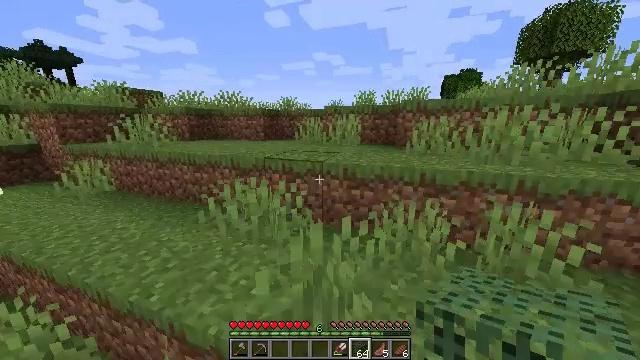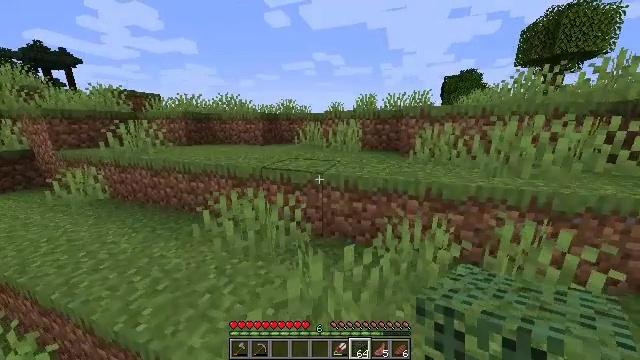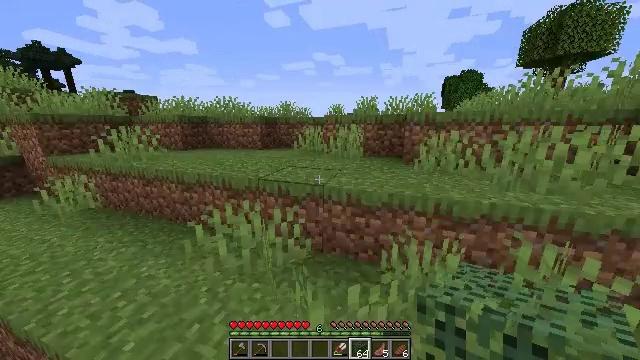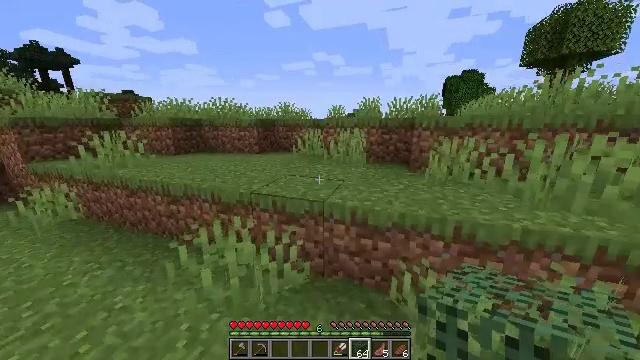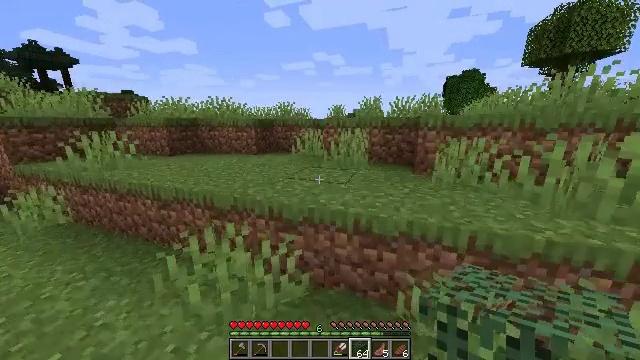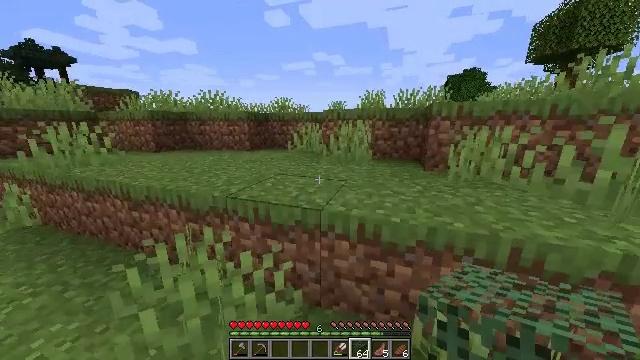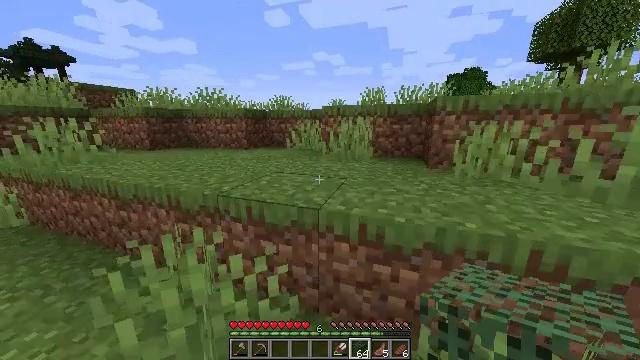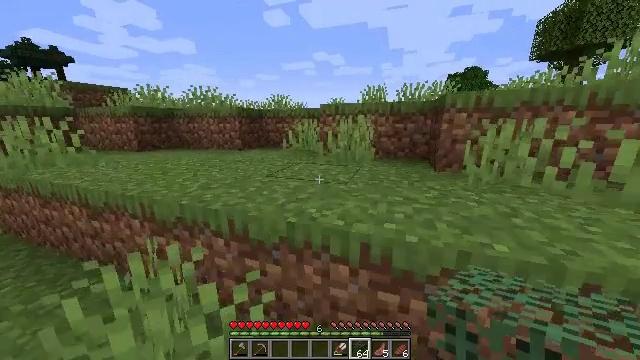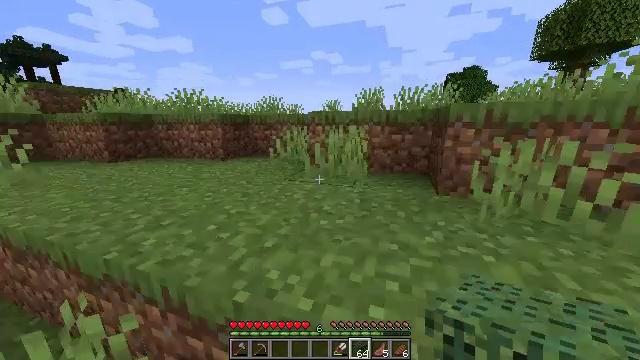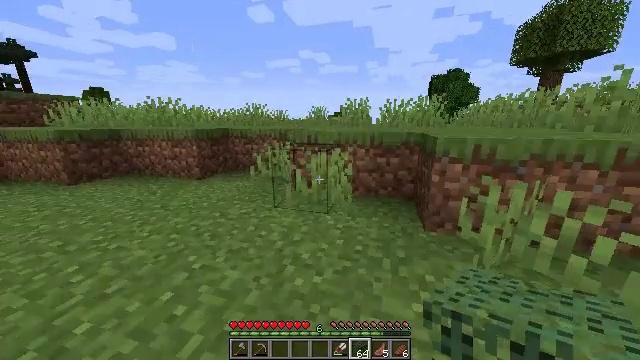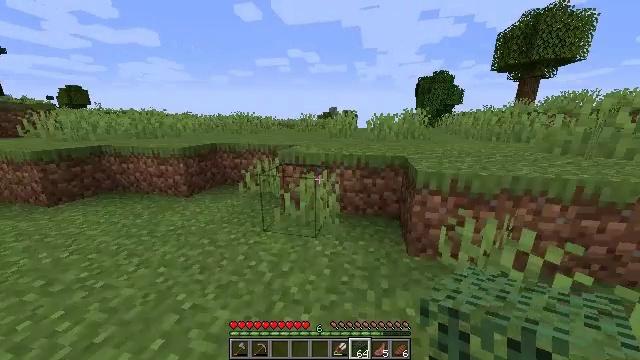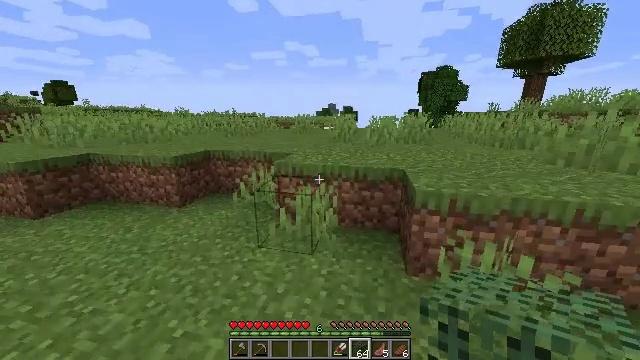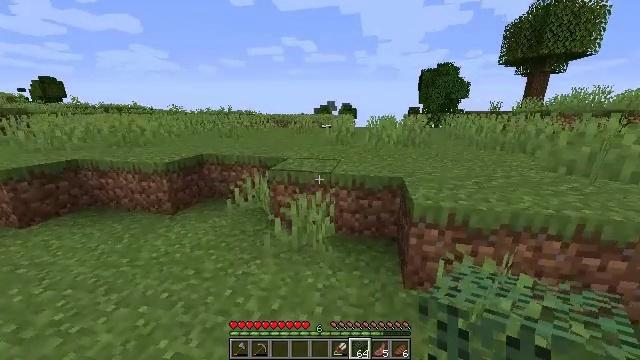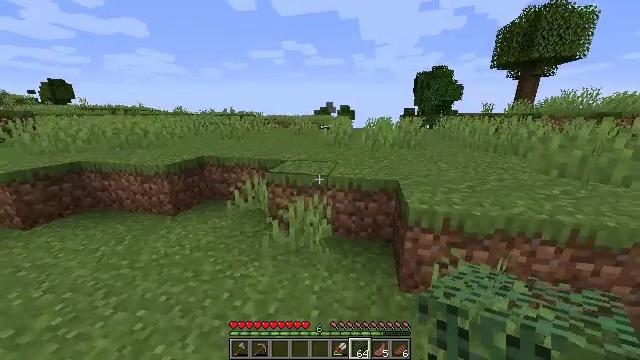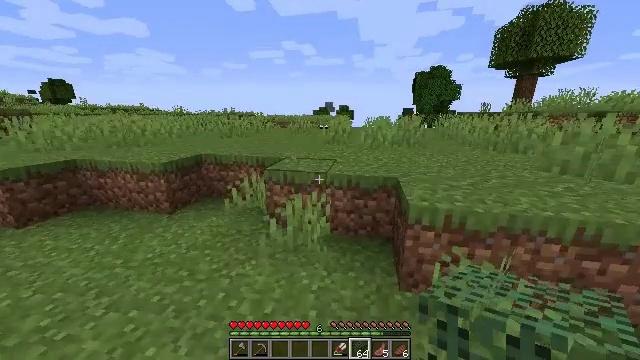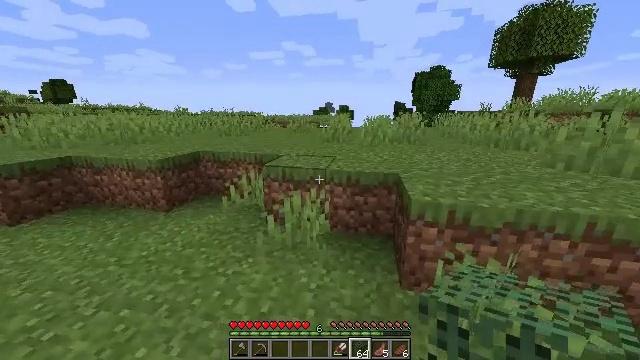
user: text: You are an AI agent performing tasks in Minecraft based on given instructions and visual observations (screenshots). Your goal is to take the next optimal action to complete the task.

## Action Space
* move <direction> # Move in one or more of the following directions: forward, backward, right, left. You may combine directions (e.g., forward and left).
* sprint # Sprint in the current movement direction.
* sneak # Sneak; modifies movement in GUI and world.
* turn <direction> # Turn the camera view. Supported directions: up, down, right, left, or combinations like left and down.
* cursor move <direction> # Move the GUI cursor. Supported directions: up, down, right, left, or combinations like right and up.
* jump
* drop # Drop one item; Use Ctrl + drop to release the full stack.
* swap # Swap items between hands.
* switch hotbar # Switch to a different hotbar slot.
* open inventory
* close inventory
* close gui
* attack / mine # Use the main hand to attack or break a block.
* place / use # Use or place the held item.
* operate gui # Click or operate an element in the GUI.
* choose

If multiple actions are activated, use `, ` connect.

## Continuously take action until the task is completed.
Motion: motion action
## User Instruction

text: Open the crafting table to craft a white carpet.
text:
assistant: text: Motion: move forward, sprint, jump
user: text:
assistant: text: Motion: move forward, sprint, jump
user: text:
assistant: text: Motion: move forward, sprint, jump
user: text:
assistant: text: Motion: move forward and move right, sprint, jump
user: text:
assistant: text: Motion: move forward and move right, sprint, jump
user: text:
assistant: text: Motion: move forward and move right, sprint, jump
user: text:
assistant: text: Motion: move forward and move right, sprint, jump
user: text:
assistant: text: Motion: move forward and move right, sprint, jump
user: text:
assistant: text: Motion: move forward and move right, sprint, turn right, jump
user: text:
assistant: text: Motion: move forward and move right, sprint, turn right, jump
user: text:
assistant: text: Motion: move forward, sprint, jump
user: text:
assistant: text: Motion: move forward, sprint, jump
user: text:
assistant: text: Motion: move forward, sprint, jump
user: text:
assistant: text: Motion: move forward, sprint
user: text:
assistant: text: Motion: move forward, sprint
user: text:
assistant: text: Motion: move forward and move right, sprint
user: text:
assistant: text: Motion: move forward and move right, sprint
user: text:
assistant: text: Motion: move forward and move right, sprint
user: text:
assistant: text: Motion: move forward and move right, sprint
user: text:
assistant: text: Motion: move forward, sprint, jump
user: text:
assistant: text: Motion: move forward, sprint, jump
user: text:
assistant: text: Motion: move forward, sprint, jump
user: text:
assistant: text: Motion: move forward and move right, sprint, jump
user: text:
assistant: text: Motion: move forward and move right, sprint, jump
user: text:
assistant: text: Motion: move forward and move right, sprint, jump
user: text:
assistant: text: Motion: move forward and move right, sprint, jump
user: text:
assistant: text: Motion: move forward and move right, sprint, jump
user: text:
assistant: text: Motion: move forward and move right, sprint, jump
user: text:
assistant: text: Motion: move forward and move right, sprint, jump
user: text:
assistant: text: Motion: move forward and move right, sprint, jump